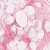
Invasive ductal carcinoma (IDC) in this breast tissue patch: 0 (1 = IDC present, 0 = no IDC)